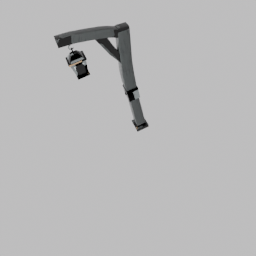
Label: lighting